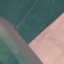
Label: AnnualCrop